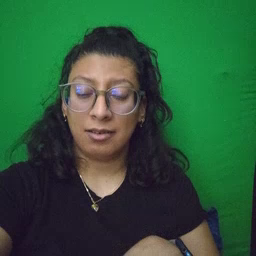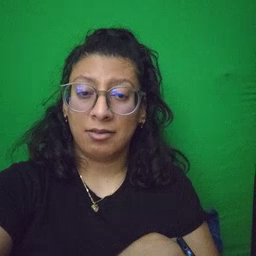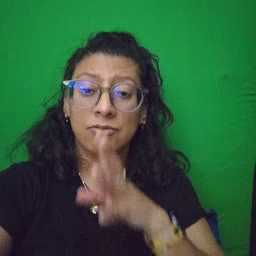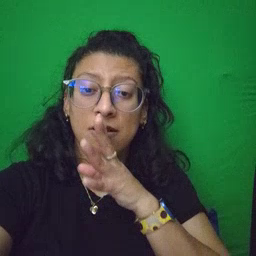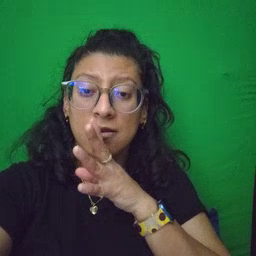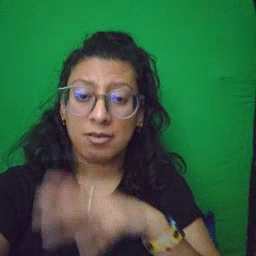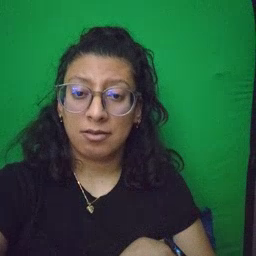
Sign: talk